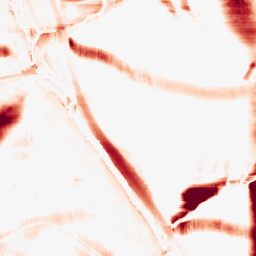
Category: morphological
Decomposition family: morphological_rect
Decomposition parameters: operation: opening
width: 50
height: 20
Upsampling method: bicubic
Upsampling parameters: scale: 8
Upsampling scale: 8